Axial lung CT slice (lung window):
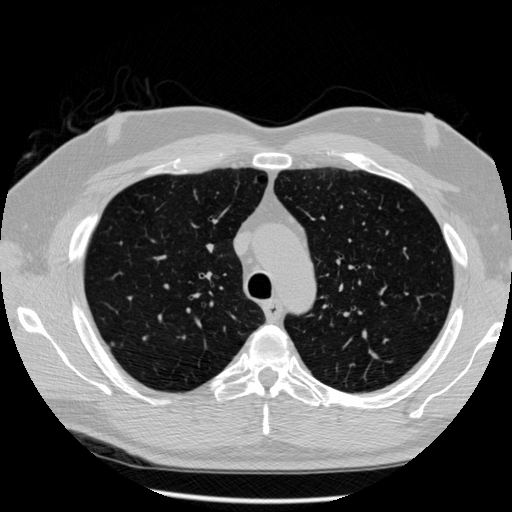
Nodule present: yes
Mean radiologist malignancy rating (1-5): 3